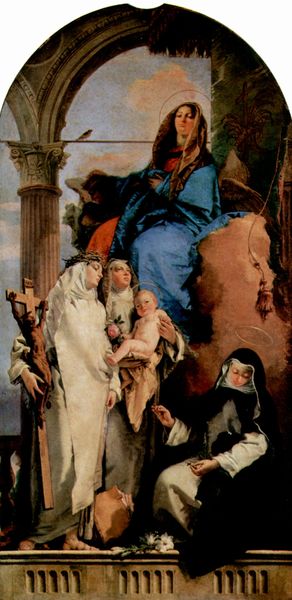
Titel: Madonna mit der H. Katharina, Hl. Rosa, die das Kind hält und der hockenden Hl. Agnes
Künstler: Giovanni Battista Tiepolo
Standort: Venezia
Institution: Santa Maria dei Gesuati
Schlagwörter: blau, gemälde, gott, himmel, nackt, schatten, vogel, weiß, wolken, frauen, menschen, sitzen, blume, blumen, braun, femmes, frau, grau, hintergrund, kleid, licht, marmor, orange, pfeiler, schwarz, säule, säulen, blüten, rose, rot, wolke, hochformat, malerei, architektur, halten, sockel, stein, taube, tod, öl, brüstung, kirche, gewand, kutte, mantel, sitzend, tücher, kind, mutter, kannelierung, bogen, italien, venedig, fels, mauer, baby, rundbogen, thron, bräute, kopftuch, kordel, quaste, nagel, arkade, gewölbe, kreuz, palast, torbogen, nonne, habit, lilie, altar, arkaden, kapitell, heiligenschein, eiss, dunke, fink, spatz, nimbus, christus, jesus, kopftücher, kruzifix, kutten, heilige, fresko, femme, lilien, heilig, maria, korinthisch, madonna, magdalena, gekreuzigt, mutter gottes, el greco, ciel, peinture, dornenkrone, altarbild, anna, himmelfahrt, josef, schutz, säugling, bleu, korintisch, tiepolo, enfant, marie, kannelur, jesuskind, stifter, katharina, nonnen, ange, anges, oiseau, thronen, passion, thronend, kreus, sacra conversatione, sainte, croix, saint, theresa, el grco, crucifix, saints, religieuse, kreuzfigur, manierissmus, wokke, auréole, saintes, rita, soeur, naisance